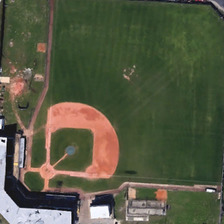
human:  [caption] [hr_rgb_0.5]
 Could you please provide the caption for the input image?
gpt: several cars are near a large baseball field .

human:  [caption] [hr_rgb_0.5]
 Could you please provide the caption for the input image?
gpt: several cars are near a large baseball field .

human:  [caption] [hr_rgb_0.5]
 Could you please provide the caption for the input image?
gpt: several cars are near a large baseball field .

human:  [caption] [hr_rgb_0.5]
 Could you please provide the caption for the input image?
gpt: several cars are near a large baseball field .

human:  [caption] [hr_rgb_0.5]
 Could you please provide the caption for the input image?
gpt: several cars are near a large baseball field .